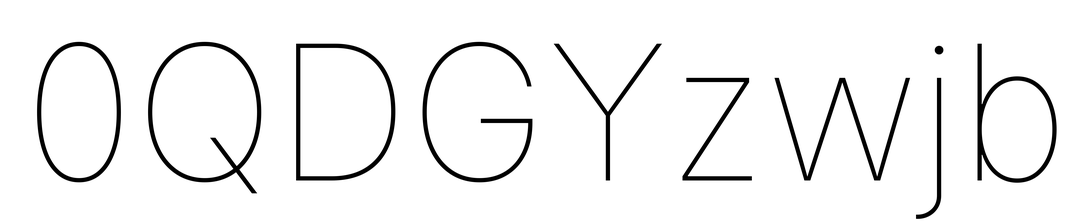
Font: Inter_Thin